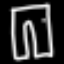
Label: pants